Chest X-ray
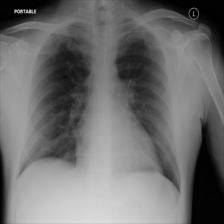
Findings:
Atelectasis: negative
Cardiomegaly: negative
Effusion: negative
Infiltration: negative
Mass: negative
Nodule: negative
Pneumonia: negative
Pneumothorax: negative
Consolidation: negative
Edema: negative
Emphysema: negative
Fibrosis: negative
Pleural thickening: negative
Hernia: negative